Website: lowes
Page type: payment
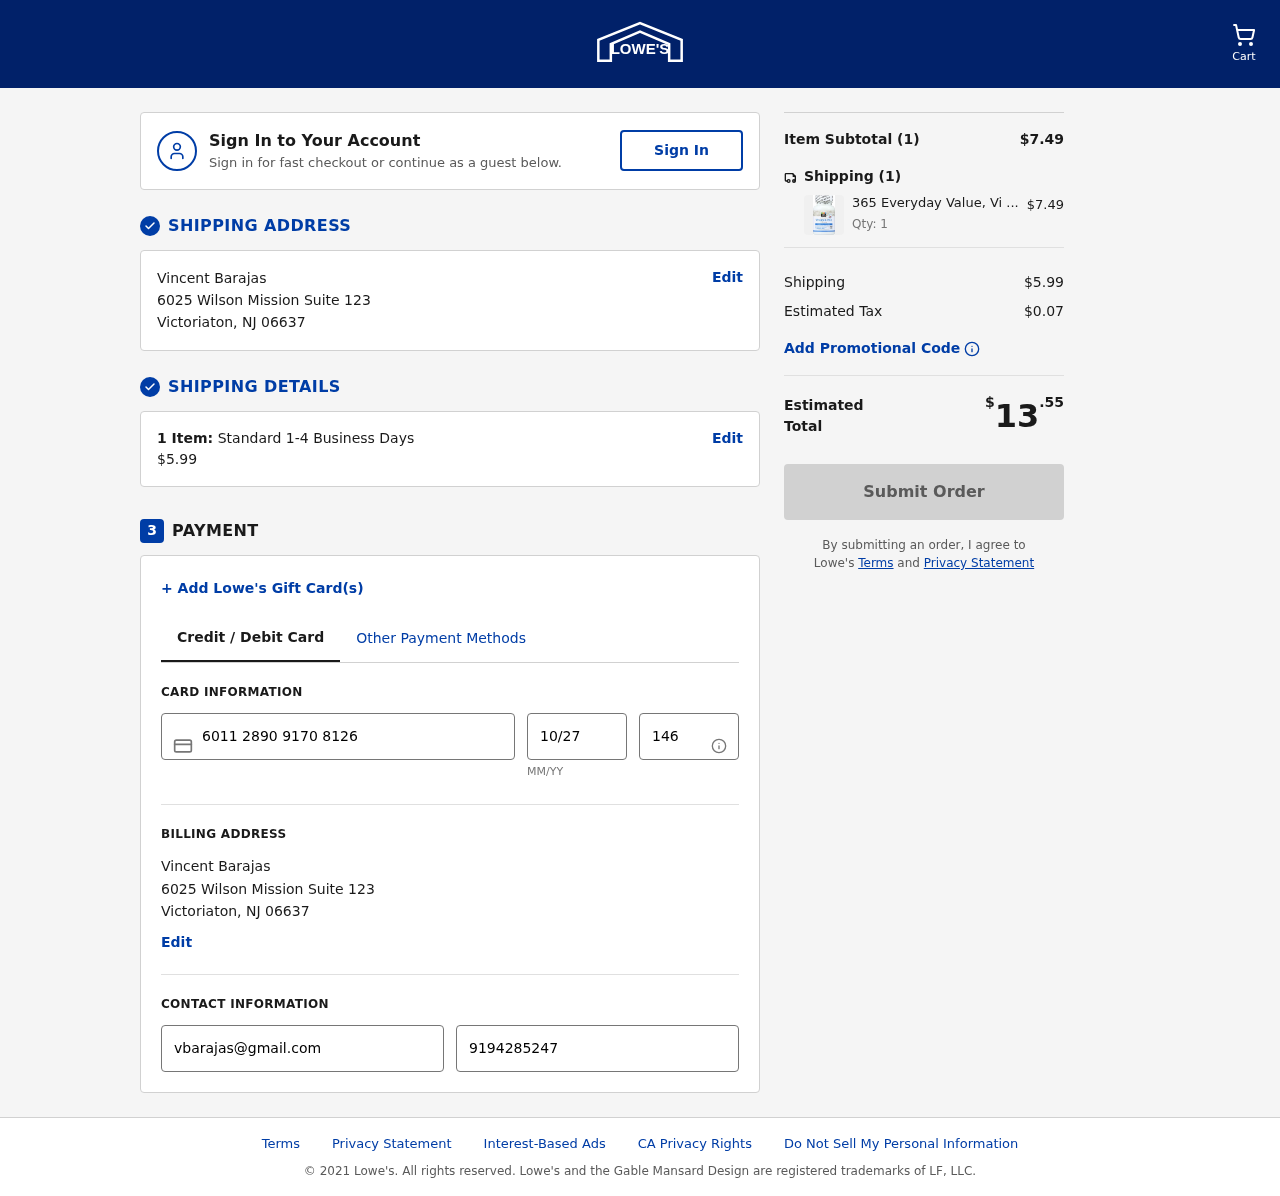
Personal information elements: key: PII_CARD_CVV
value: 146
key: PII_CARD_EXPIRY
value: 10/27
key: PII_CARD_NUMBER
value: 6011 2890 9170 8126
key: PII_CITY
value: Victoriaton
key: PII_EMAIL
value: vbarajas@gmail.com
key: PII_FULLNAME
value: Vincent Barajas
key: PII_PHONE
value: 9194285247
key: PII_POSTCODE
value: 06637
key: PII_STATE_ABBR
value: NJ
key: PII_STREET
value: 6025 Wilson Mission Suite 123
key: PII_FULLNAME2
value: Vincent Barajas
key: PII_CITY2
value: Victoriaton
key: PII_STATE_ABBR2
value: NJ
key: PII_POSTCODE_FULL
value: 06637
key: PII_POSTCODE_NUMERIC
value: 6637
Product elements: key: PRODUCT1_NAME
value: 365 Everyday Value, Vitamin B12 500mcg Lozenges, 100 ct
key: PRODUCT1_PRICE
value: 7.49
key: PRODUCT1_QUANTITY
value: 1
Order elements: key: ORDER_NUM_ITEMS
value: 1
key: ORDER_SHIPPING_COST
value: $5.99
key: ORDER_NUM_ITEMS2
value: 1
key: ORDER_SUBTOTAL
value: $7.49
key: ORDER_NUM_ITEMS3
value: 1
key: ORDER_SHIPPING_COST2
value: $5.99
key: ORDER_TAX
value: $0.07
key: ORDER_TOTAL
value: $13.55